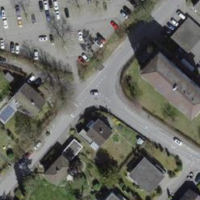
EUNIS habitat code: 54
Species observed at this site:
Aruncus dioicus
Vicia sepium